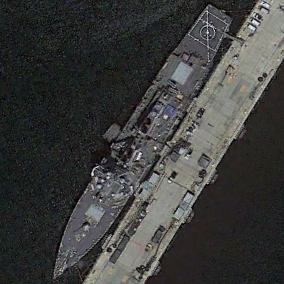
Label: destroyer